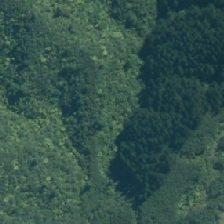
Land cover: manuka_kanuka